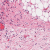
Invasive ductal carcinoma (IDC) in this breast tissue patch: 0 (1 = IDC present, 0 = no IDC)